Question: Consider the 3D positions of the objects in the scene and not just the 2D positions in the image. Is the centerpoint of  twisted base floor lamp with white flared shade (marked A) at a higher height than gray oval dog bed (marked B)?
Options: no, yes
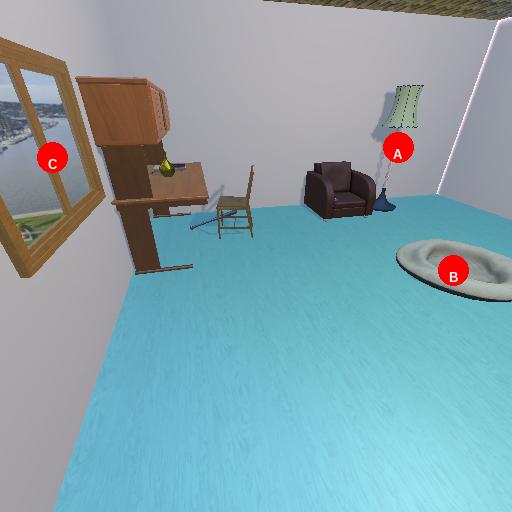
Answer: no